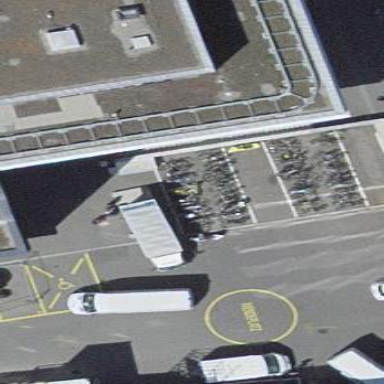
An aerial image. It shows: Bicycle parking area with wide stands.